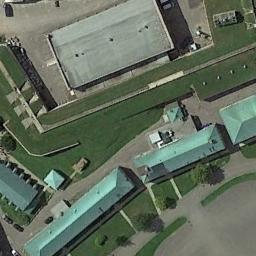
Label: palace